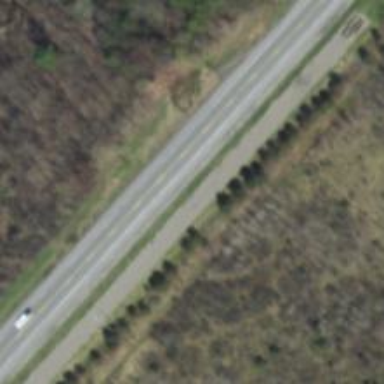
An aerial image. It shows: Escape road.